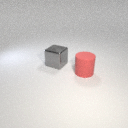
large gray metal cube behind large red rubber cylinder